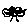
Label: tree